Interaction volume radius: 5 \u00c5
Interaction volume height: 45 \u00c5
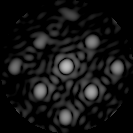
Disorder parameter: 0.1053